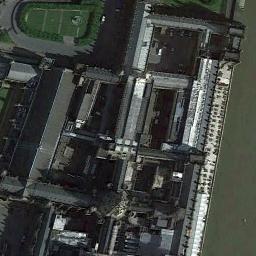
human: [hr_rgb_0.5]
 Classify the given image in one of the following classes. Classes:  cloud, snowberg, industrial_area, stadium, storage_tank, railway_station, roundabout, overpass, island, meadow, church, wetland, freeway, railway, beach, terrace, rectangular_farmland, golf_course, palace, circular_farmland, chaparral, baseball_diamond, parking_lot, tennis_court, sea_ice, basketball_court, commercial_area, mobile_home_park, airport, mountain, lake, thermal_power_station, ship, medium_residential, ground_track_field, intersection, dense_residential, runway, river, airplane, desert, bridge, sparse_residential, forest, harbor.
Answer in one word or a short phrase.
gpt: palace